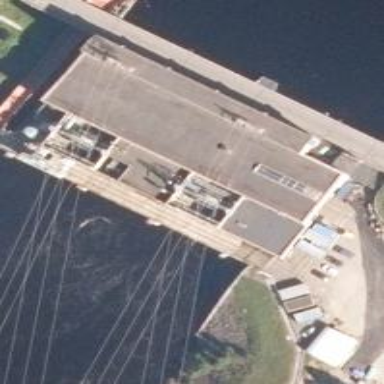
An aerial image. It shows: Power plant building.